Question: When adding multiple relationships between nodes simultaneously, only some of them are created. In the example below, the calls to 'makeUser(...)' are only populating some of the relationships.
'''
@Transactional
void clearDatabase() {
session.execute("MATCH (n) OPTIONAL MATCH (n)-[r]-() DELETE n,r");
}
void createPeople() {
Person mark = new Person("Mark");
mark.password = "mark123";
people.save(mark);
Organisation noxRentals = new Organisation("Nox Rentals");
organisations.save(noxRentals);
makeUser(noxRentals, mark, "Administrator", Right.ADMINISTRATE);
makeUser(noxRentals, richard, "Administrator", Right.ADMINISTRATE);
makeUser(classicVillas, mark, "Administrator", Right.ADMINISTRATE);
makeUser(classicVillas, richard, "Administrator", Right.ADMINISTRATE);
makeUser(classicVillas, charlotte, "Reservations", Right.LOGIN, Right.SEND_QUOTES);
}
@Transactional
void makeUser (Organisation organisation, Person person, String role, Right...rights) {
IsUser account = organisation.addUser(person, role);
account.addRights(rights);
organisations.save(organisation);
}
void run() {
clearDatabase();
createPeople();
}
'''

'''
@NodeEntity
public class Organisation extends NitroBaseEntity {
@Relationship(type = "IsUser", direction = Relationship.INCOMING)
Set<IsUser> users = new HashSet<>();
public IsUser addUser(Person person, String role) {
IsUser user = new IsUser(person, this, role);
this.users.add(user);
return user;
}
}
'''
'''
@NodeEntity
public class Person extends NitroBaseEntity {
@Property
String password;
@Relationship(type = "IsUser", direction = Relationship.OUTGOING)
Set<IsUser> users = new HashSet<>();
public Set<IsUser> getUserAccounts() {
return this.users;
}
}
'''
'''
@RelationshipEntity
public class IsUser {
@GraphId
Long id;
@StartNode
public Person person;
@EndNode
public Organisation organisation;
@Property
public String role;
@Property
public Set<Right> rights = new HashSet<>();
public IsUser (Person person, Organisation organisation, String role) {
this.person = person;
this.organisation = organisation;
this.role = role;
}
}
'''
Complete source code: <URL>
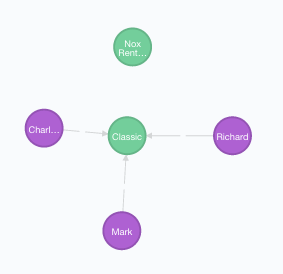
Answer: There are two things missing-
1. The type has to be specified on the @RelationshipEntity as well, like this @RelationshipEntity(type = "IsUser")
2. In Organisation.addUser(), add the IsUser to the Person too, something like person.users.add(user);. The entities have to be navigable from both ends.